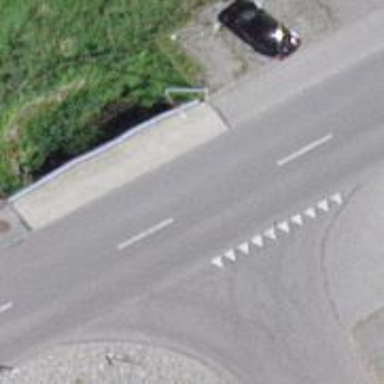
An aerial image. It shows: Tertiary road with asphalt surface.